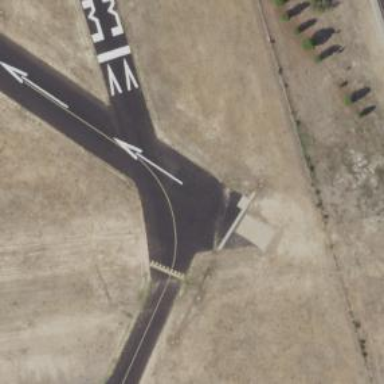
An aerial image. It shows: Asphalt taxiway at the airport.